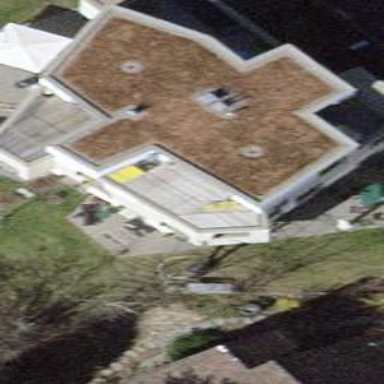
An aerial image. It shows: Building with flat roof.